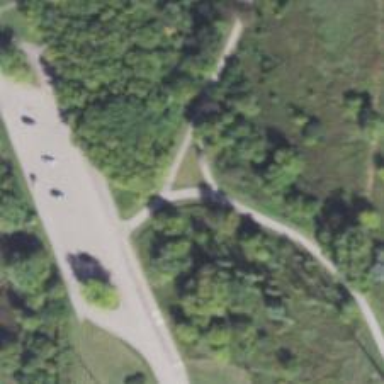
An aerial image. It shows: Cycleway.